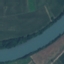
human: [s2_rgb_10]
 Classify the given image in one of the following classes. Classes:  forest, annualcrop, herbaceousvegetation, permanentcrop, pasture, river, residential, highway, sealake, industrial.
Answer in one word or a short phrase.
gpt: River